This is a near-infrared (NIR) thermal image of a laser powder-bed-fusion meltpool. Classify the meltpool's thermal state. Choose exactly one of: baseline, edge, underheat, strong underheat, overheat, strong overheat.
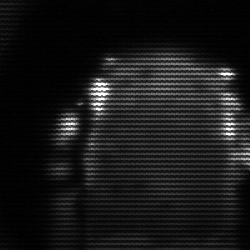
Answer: baseline